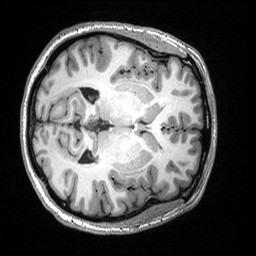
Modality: T1w
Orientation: axial
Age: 23
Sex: female